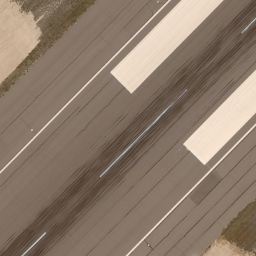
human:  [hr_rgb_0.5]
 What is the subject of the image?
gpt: runway